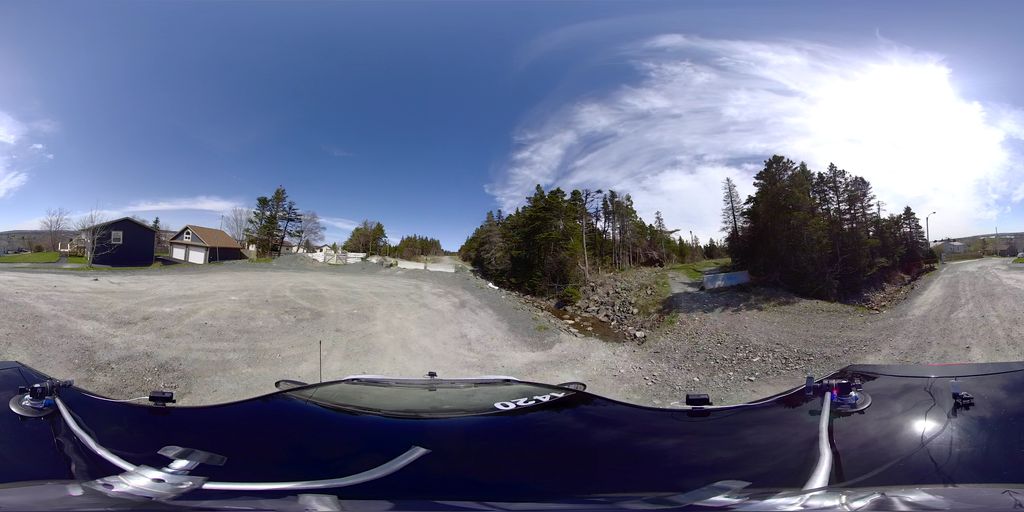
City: st_johns